Question: I know I have set a company domain when I created the project, but how can I get the domain name as a String from code? This is useful because I'm writing a library project and one of the features requires to collect apps(apps using my library)'s company domains.
I did set "Company Domain" when I create a new project with Android Studio:

I understand I can get the package name and/or application ID, but that's not what I want. I want to get the "Company Domain" as mentioned above (maybe it's not required during project creation, but if it is set, can I get it from code?).
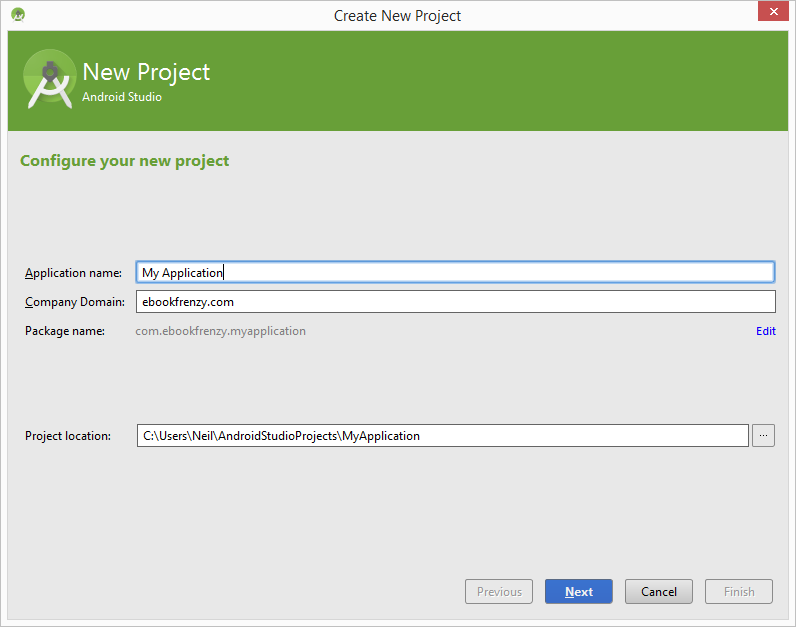
Answer: > I have set a company domain when I created the project
No, you set a package name/application ID when creating the project. While using a reverse domain name is a typical approach for getting a likely-to-be-unique application ID, it is not a requirement.
> how can I get the domain name as a String from code?
You are welcome to call 'getPackageName()' on a 'Context' to retrieve the application ID associated with the application. Again, this may or may not have any resemblance to a domain name. There is no requirement that Android developers provide a domain name as part of their apps.
> one of the feature requires to collect apps(apps using my library)'s company domains
I trust that you will only do this with full disclosure to the developers using the library.
> I did set "Company Domain" when I create a new project with Android Studio
That is in Android Studio. That is not in Android. That field is only used to suggest an application ID. It is not stored as part of your project, and it is not available at runtime.
> I want to get the the "Company Domain" as mentioned above
Then you will need to have some sort of API in your library where developers supply a domain name.
> but if it is set, can I get it from code?
No.